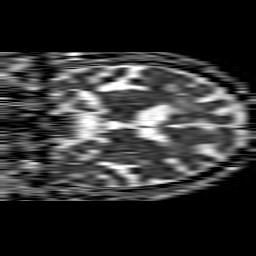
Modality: ADC
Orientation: coronal
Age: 76
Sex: male
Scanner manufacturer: philips
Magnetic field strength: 1.5 T
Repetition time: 4.6 s
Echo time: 0.08826 s